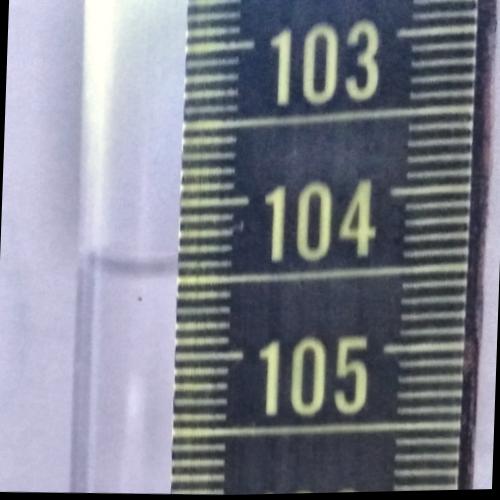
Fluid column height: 104.4 cm